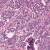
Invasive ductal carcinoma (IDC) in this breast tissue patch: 1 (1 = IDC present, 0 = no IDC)